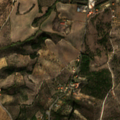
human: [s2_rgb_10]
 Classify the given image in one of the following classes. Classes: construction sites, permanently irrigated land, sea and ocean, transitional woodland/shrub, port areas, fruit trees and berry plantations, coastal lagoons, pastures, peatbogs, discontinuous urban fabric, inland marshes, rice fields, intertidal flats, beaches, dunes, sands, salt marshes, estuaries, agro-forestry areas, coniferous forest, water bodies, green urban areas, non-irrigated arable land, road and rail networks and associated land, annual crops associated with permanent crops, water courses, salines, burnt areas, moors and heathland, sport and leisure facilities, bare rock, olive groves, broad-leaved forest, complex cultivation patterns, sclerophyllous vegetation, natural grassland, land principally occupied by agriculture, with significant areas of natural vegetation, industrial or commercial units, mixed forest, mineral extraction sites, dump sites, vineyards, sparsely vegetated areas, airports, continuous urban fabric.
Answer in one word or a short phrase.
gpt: non-irrigated arable land, olive groves, complex cultivation patterns